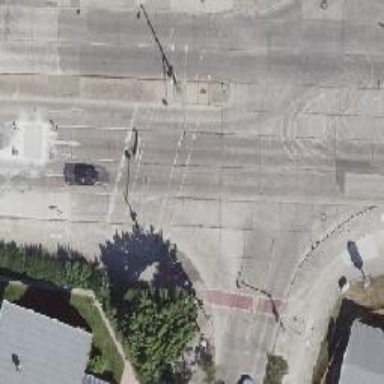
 and there is concrete cycleway alongside the footway."